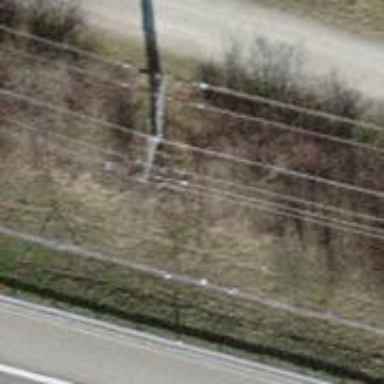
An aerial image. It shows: Power pole.